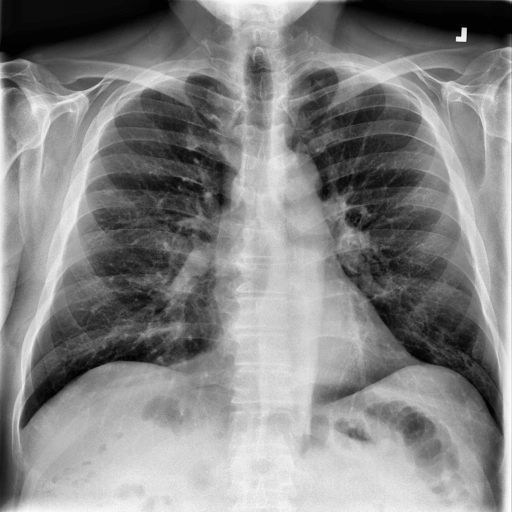
Finding: NORMAL